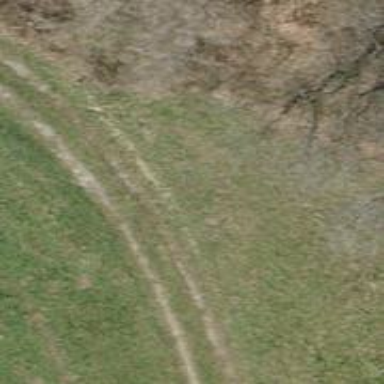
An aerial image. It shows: Track with compacted grade3 surface.